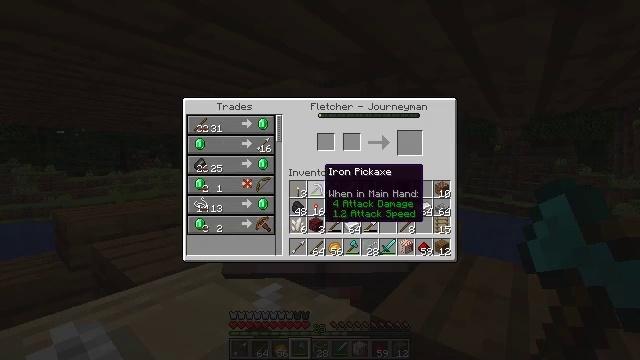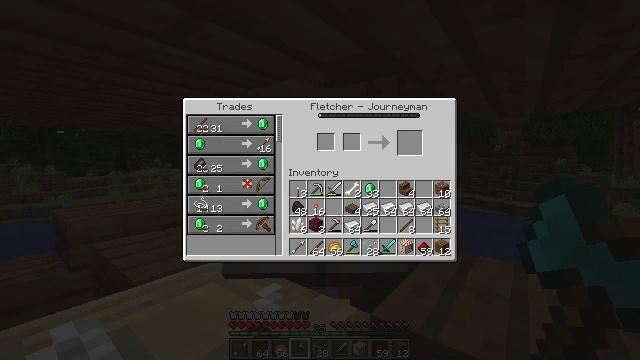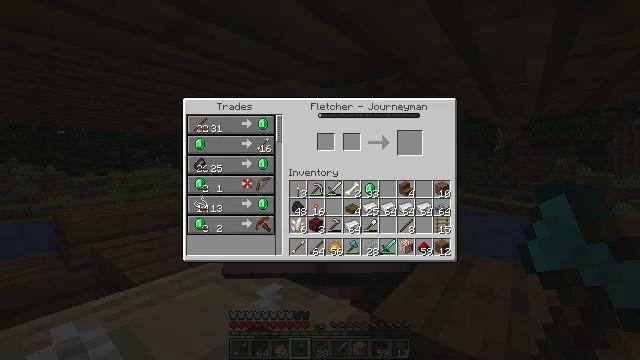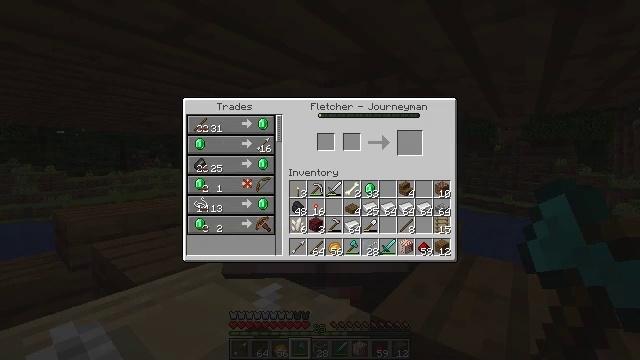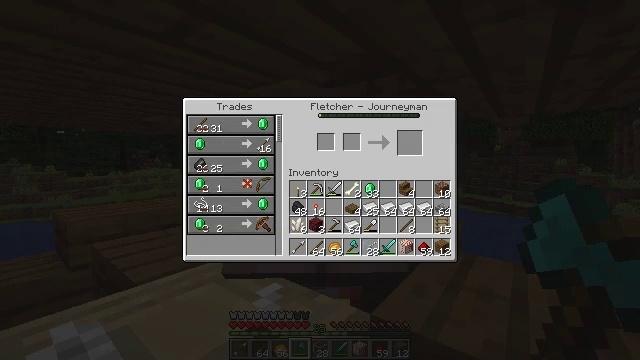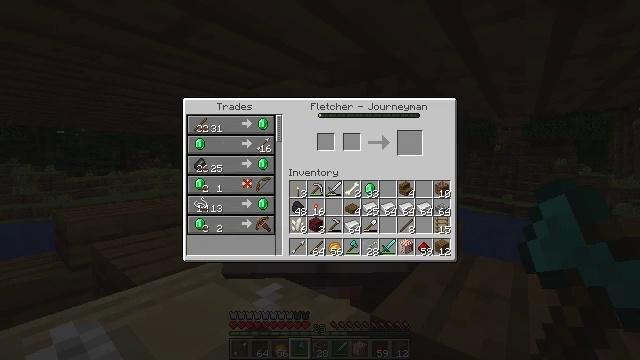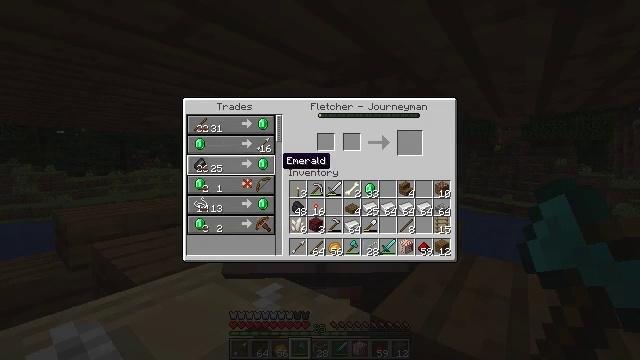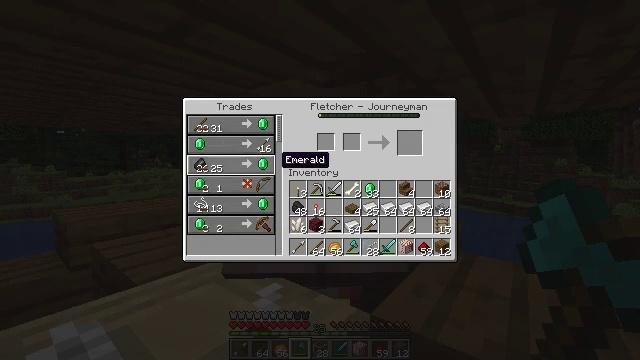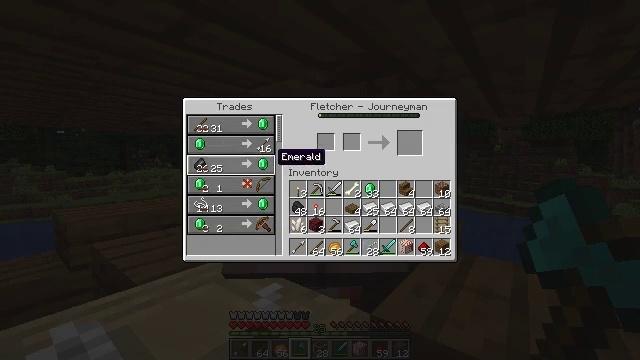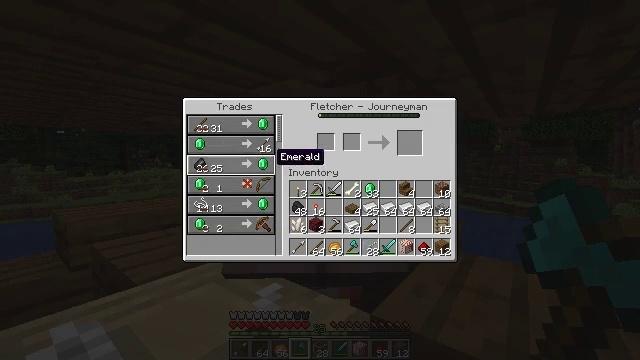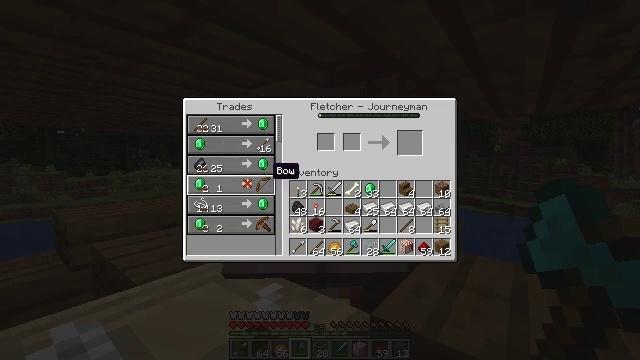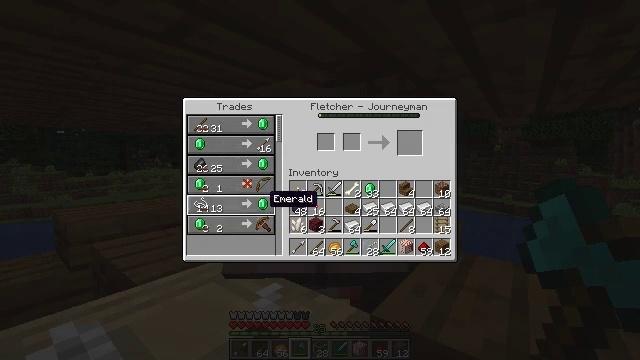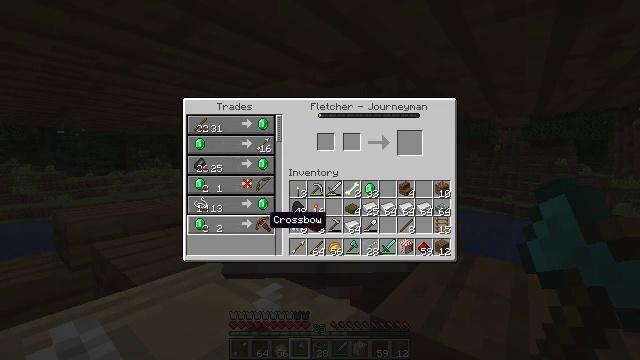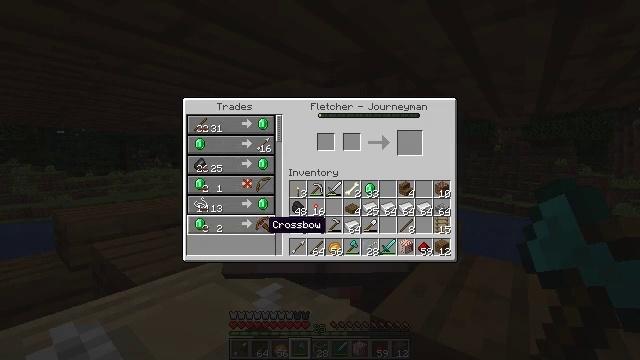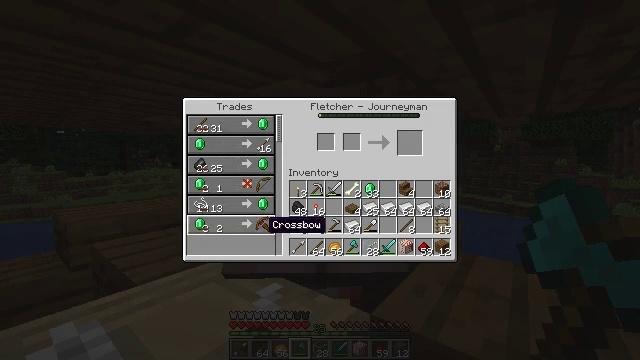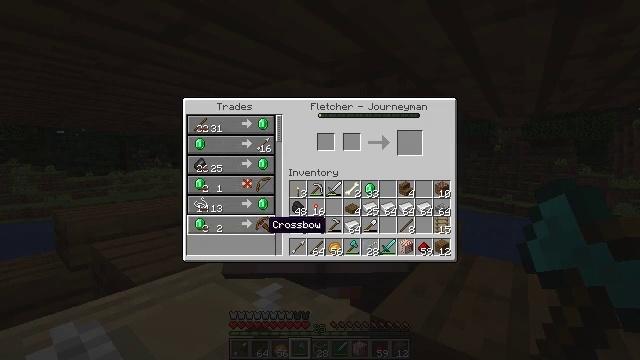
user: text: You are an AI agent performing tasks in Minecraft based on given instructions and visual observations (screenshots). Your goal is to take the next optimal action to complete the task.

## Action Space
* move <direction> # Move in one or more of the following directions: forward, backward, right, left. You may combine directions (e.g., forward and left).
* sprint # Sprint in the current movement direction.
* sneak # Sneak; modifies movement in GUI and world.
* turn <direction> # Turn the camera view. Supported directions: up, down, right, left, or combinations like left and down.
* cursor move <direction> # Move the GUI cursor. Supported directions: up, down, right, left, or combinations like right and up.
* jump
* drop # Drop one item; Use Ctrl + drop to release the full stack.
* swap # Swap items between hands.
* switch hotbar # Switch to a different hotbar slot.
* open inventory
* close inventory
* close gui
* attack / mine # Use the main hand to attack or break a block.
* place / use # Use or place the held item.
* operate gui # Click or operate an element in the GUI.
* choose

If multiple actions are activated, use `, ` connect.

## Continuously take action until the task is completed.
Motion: motion action
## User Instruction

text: Use the crafting table to craft a crossbow.
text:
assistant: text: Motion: cursor move left
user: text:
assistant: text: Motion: cursor move left
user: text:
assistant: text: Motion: cursor move left
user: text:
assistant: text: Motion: no_op
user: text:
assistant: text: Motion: no_op
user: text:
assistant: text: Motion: no_op
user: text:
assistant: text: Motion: no_op
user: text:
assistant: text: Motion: no_op
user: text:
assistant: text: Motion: no_op
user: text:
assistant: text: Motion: cursor move down
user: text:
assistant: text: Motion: cursor move down
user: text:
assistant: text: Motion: cursor move down
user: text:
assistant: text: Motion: no_op
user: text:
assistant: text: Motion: no_op
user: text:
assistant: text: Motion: no_op
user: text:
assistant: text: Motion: no_op
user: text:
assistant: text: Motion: no_op
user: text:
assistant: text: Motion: no_op
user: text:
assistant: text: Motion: no_op
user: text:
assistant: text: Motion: no_op
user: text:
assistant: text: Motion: no_op
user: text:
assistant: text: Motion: no_op
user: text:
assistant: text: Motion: operate gui
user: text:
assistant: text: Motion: operate gui
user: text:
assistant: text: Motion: no_op
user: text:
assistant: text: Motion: cursor move right
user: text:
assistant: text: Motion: cursor move right
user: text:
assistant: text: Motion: cursor move right and up
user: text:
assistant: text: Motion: cursor move right and up
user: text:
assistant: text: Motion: cursor move right and up